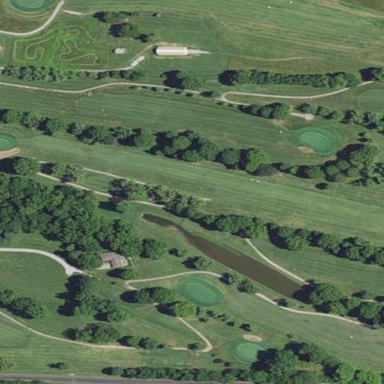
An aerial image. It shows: Lush grass fairway on golf course.